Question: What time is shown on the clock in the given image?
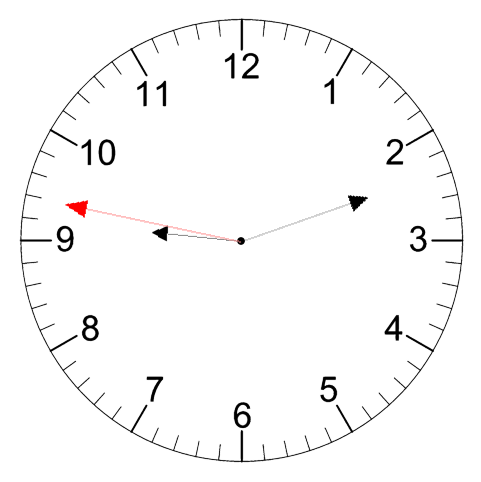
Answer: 09:11:47